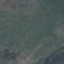
Label: HerbaceousVegetation